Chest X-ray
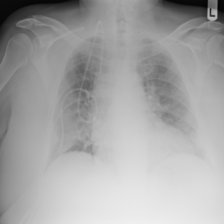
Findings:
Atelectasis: negative
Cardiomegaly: negative
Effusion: negative
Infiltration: negative
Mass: negative
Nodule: negative
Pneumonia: negative
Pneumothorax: negative
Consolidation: negative
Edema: negative
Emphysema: negative
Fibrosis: negative
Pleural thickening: negative
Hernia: negative